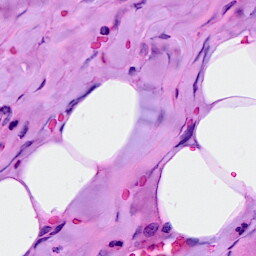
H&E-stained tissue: Breast